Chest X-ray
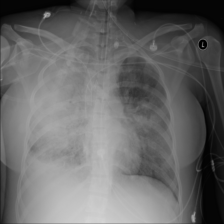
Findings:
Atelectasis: negative
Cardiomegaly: negative
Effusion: negative
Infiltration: positive
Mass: negative
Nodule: negative
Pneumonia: negative
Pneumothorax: negative
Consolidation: positive
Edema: negative
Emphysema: negative
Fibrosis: negative
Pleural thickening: negative
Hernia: negative